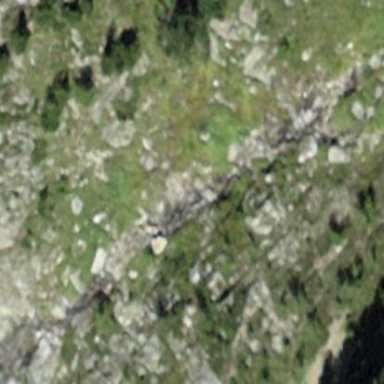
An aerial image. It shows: Landscape of bare rock.